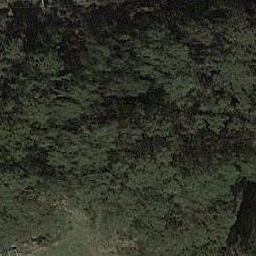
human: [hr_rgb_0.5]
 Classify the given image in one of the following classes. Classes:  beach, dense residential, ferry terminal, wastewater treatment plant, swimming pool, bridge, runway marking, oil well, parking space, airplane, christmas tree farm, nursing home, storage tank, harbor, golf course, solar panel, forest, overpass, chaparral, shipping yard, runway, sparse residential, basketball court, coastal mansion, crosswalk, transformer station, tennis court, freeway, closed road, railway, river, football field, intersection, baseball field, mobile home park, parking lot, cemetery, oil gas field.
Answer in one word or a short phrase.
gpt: forest